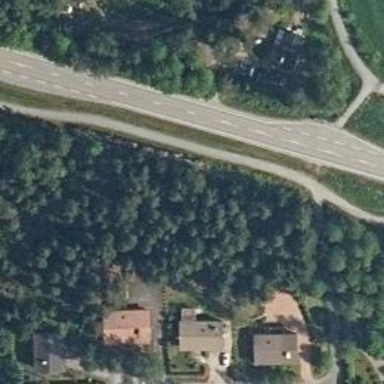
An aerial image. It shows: Cycleway.